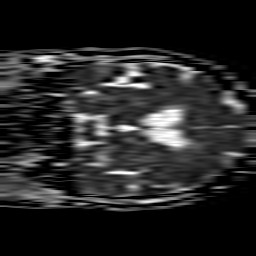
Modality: ADC
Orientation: coronal
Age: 78
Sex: female
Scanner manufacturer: philips
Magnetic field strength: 1.5 T
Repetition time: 3.365 s
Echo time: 0.09255 s